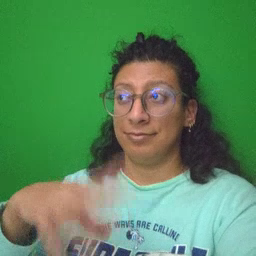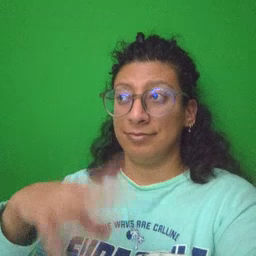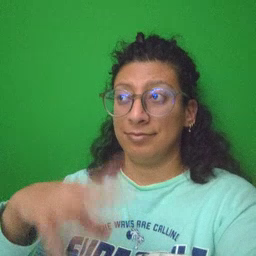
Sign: hate